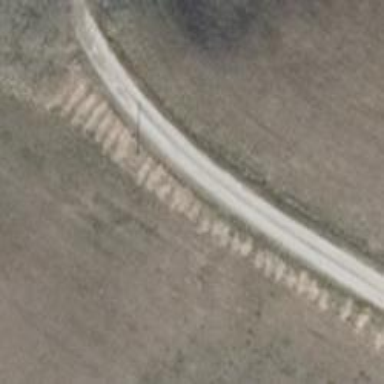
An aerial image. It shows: Gravel residential road.